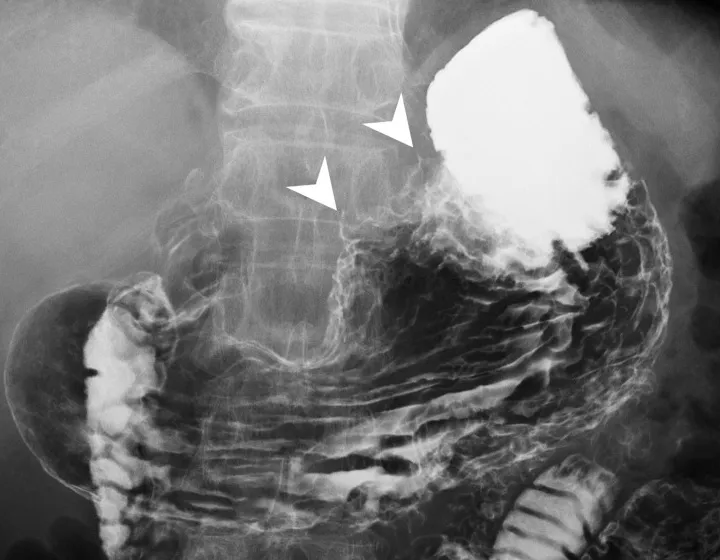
Upper GI barium study showed incomplete distention of lesser curvature side of gastric high body with mucosal irregularities, as well as two spiculations (arrowhead), probably related to fistula tracts. No definite extravasation of barium meal was found during the study.
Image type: radiology (x_ray)